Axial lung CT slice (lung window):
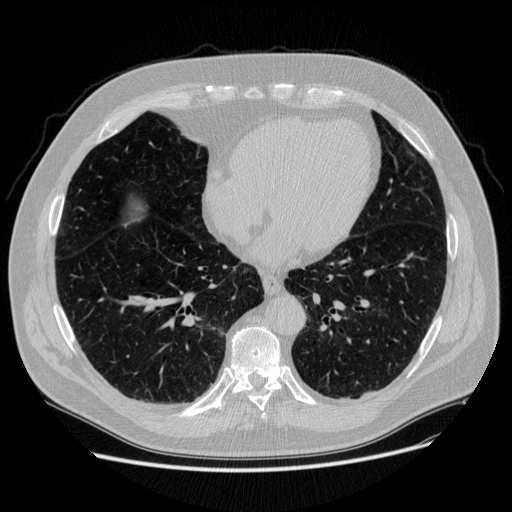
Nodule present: no